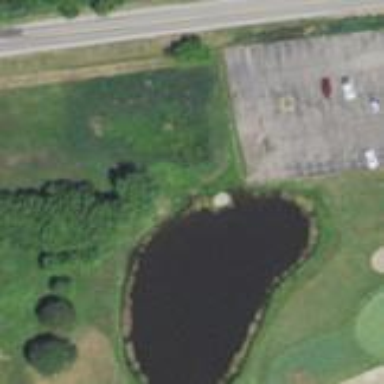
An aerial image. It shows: Water hazard in golf course. The hazard is natural water feature.